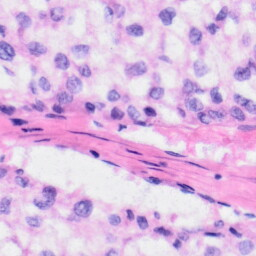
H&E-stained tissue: Liver